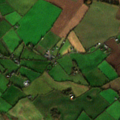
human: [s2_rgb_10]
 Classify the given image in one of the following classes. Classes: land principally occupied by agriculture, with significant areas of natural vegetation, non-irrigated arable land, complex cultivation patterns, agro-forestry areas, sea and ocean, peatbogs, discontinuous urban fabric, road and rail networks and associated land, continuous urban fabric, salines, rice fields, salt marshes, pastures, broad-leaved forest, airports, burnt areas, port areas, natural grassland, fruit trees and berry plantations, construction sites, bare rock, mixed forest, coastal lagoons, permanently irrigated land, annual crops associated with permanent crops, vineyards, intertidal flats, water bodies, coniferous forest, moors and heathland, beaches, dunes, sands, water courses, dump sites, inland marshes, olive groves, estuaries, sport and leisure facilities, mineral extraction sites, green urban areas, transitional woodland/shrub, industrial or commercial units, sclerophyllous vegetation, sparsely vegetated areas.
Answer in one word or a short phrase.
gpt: non-irrigated arable land, pastures